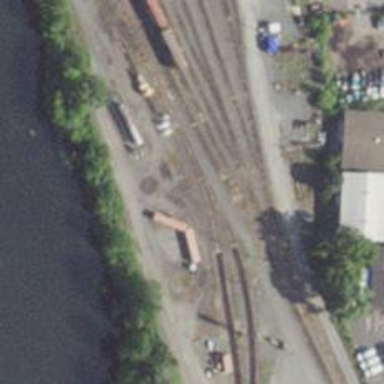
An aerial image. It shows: Railway siding with rails.